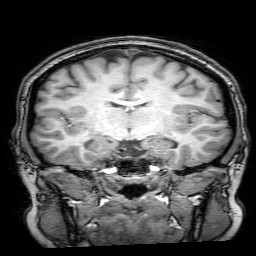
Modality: T1w
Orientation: sagittal